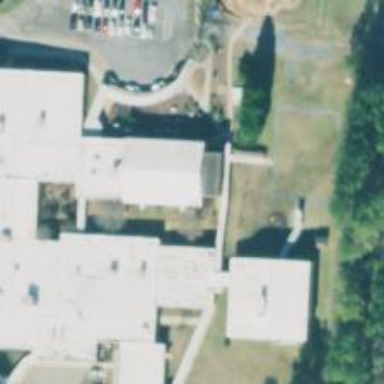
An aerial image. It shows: School.